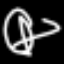
Label: squiggle